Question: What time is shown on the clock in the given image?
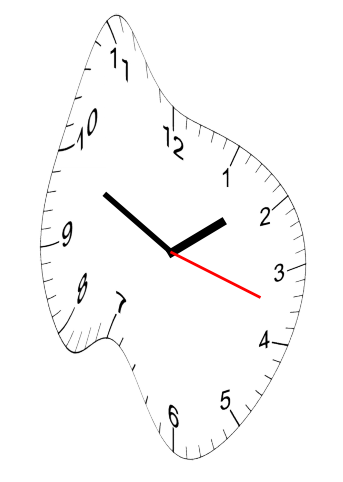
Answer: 01:49:18